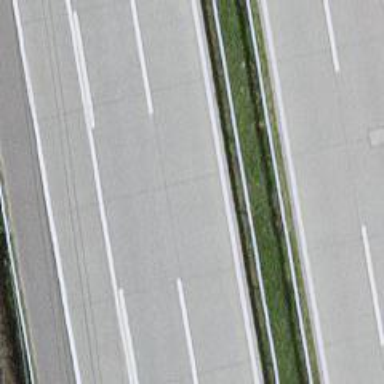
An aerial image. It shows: Asphalt motorway.